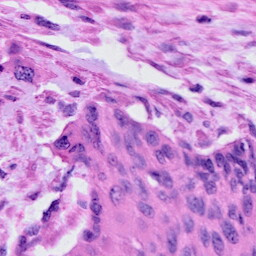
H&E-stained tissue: Cervix